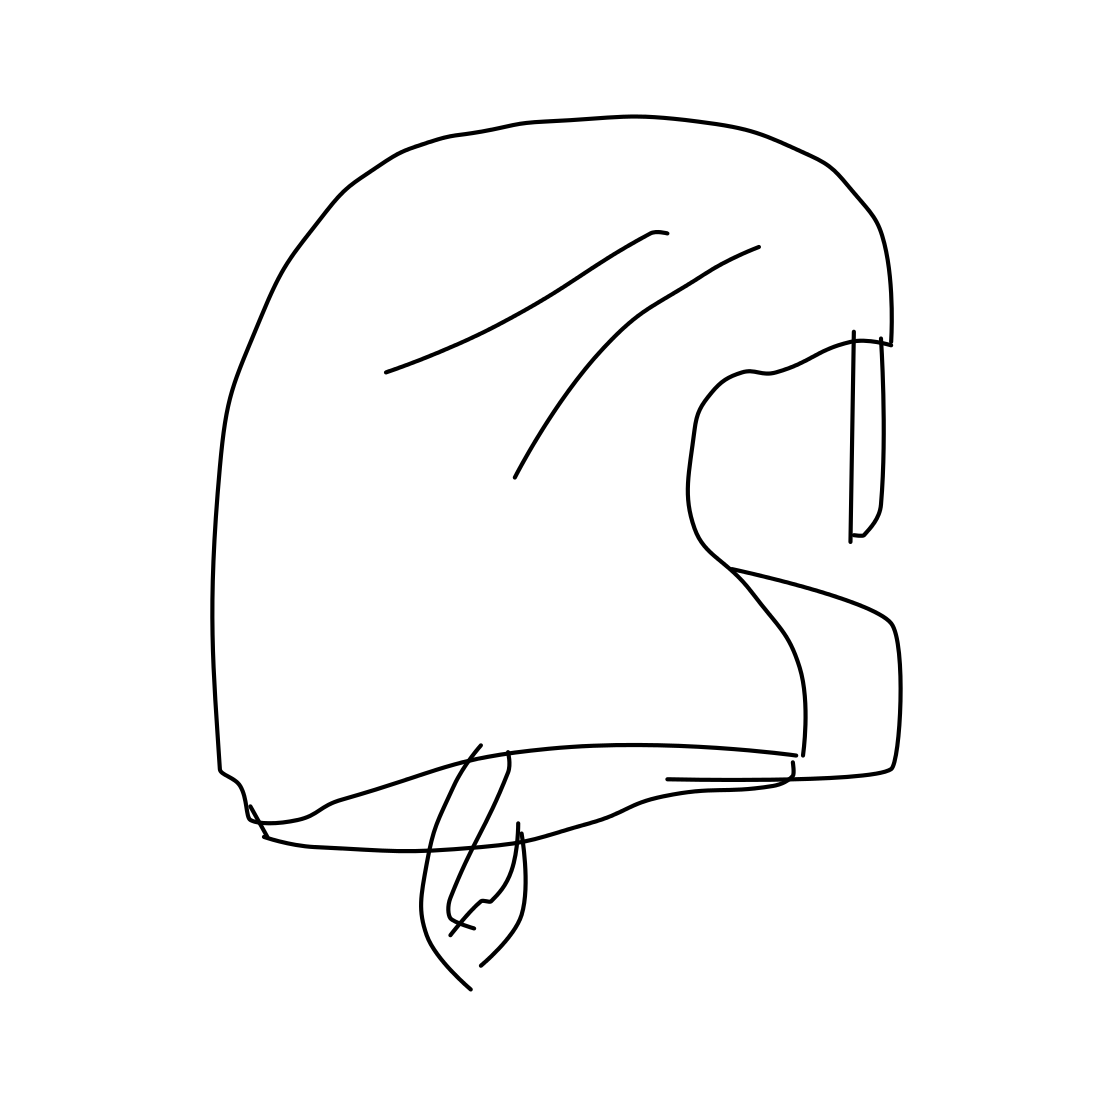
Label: helmet